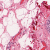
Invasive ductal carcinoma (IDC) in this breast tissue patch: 0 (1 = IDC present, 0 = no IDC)